Question: *rewrote the entire question so it will be clearer..
This is how my tables look like (without the useless columns)
I generated this with pgadmin

'''
SELECT
notifications.id
FROM
activities,
notifications,
comments
WHERE
activities.trackable_id = comments.id AND
notifications.activity_id = activities.id;
'''
with pgadmin, this query gives the right result.
I don't know how to use includes (or maybe it is joins) to have 3 tables as the sql above.
my attempt of
'''
@notifications = current_user.notifications.includes(:activity, :comments).where("activities.trackable_id = comments.id AND notifications.activity_id = activities.id")
'''
isn't fruitful
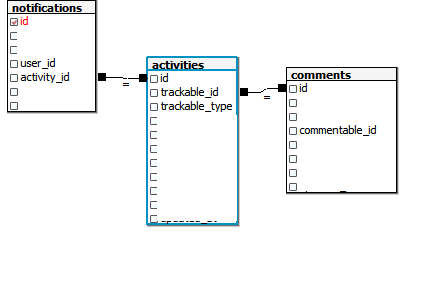
Answer: By default when you pass ActiveRecord::Base#joins a named association, it will perform an INNER JOIN with the possible primary keys. As we can see in your model, the ids are not quite the default way, so you can distinguish which key you will be using to join the tables inside the 'joins' method. Kinda something like this:
'''
@notifications = current_user.notifications.
joins("INNER JOIN activities ON notifications.activity_id = activities.id").
joins("INNER JOIN comments ON activities.trackable_id = comments.id")
'''